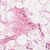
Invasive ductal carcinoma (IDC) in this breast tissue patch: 0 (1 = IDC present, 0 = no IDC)